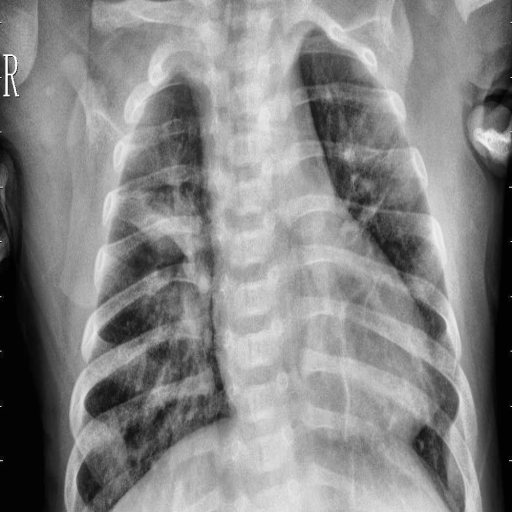
Finding: PNEUMONIA